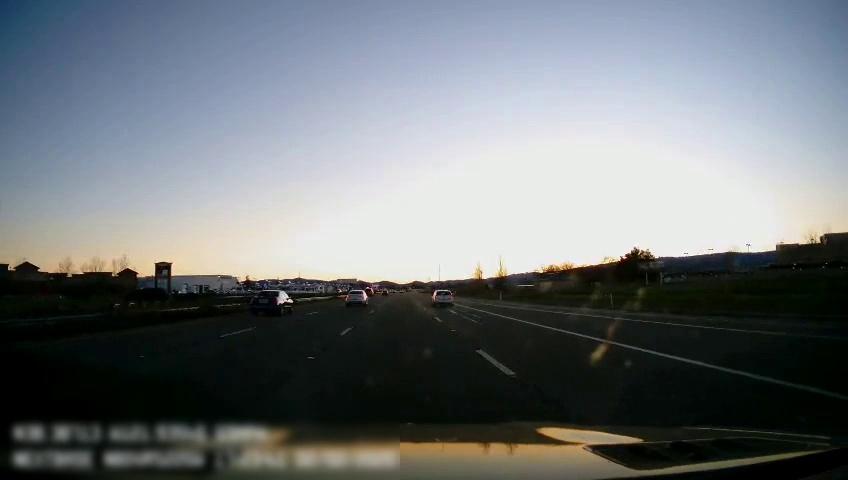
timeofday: Dusk/Dawn/Twilight
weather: Cloudy
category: Drivable Space
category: Vehicles | Car
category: Vehicles | Car
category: Vehicles | SUV
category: Vehicles | SUV
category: Lanes | Current Lane
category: Lanes | Current Lane
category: Lanes | Alternate Lane
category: Lanes | Alternate Lane
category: Lanes | Alternate Lane